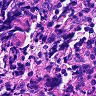
Metastatic tissue present: no